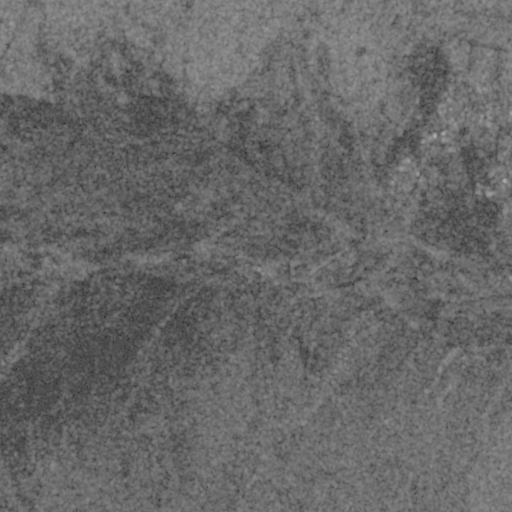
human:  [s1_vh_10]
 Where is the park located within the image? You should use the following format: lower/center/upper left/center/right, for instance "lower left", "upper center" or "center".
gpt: The park is located in the center right of the image.
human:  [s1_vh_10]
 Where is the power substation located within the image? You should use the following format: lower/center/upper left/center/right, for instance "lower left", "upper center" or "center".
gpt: The power substation is located in the upper right of the image.
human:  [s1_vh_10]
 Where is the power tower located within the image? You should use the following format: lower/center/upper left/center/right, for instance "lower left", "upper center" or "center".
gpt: The power tower is located in the upper left of the image.
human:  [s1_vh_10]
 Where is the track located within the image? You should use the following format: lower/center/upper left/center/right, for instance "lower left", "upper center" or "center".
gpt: There is no track in the image.

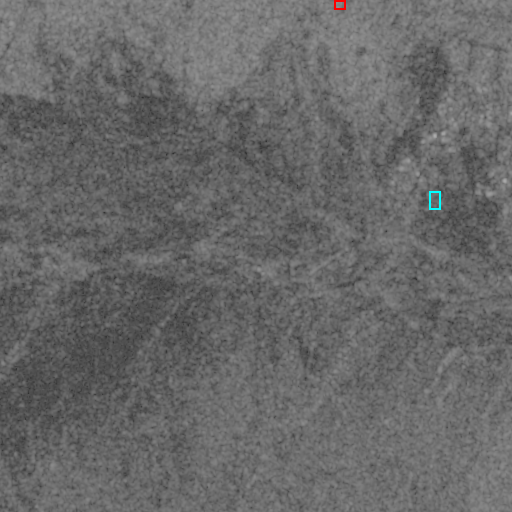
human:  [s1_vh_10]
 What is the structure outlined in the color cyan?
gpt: The structure outlined in cyan is a park.
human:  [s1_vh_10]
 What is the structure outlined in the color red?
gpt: The structure outlined in red is a power substation.
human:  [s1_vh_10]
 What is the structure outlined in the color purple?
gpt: There is no purple outline.